Field crop: tomato
Growth stage: 2
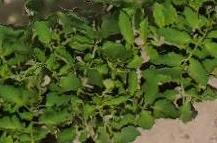
Species: tomato